Aerial crown-view tile of a tropical tree (Barro Colorado Island, Panama), acquired 20250818:
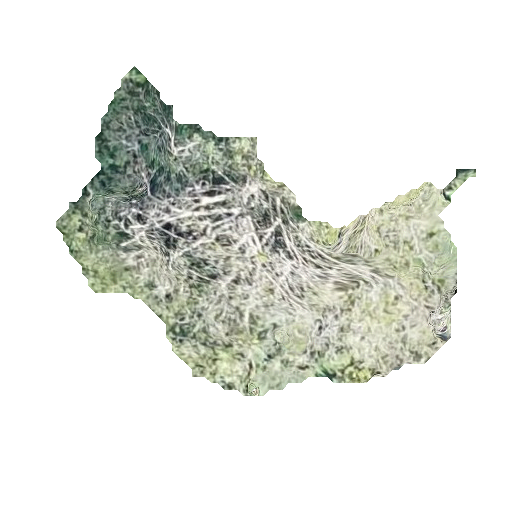
Species: Tabebuia rosea
GBIF accepted scientific name: Tabebuia rosea
Crown area: 104.251 m²